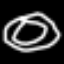
Label: donut